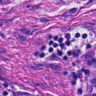
Metastatic tissue present: yes